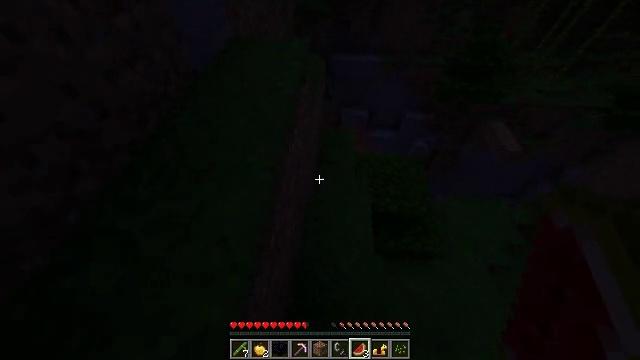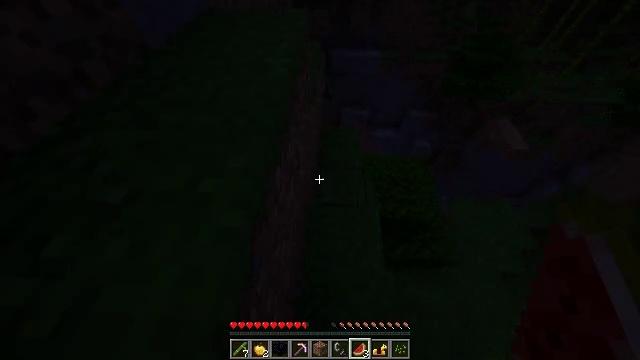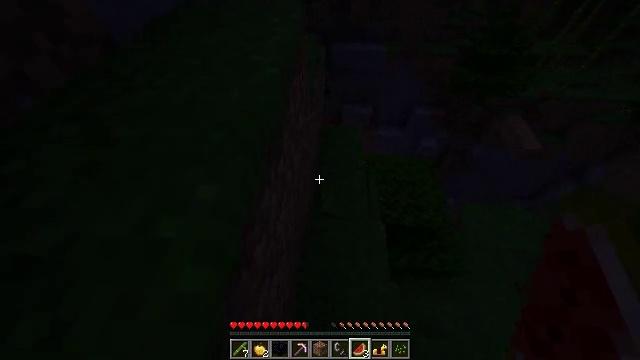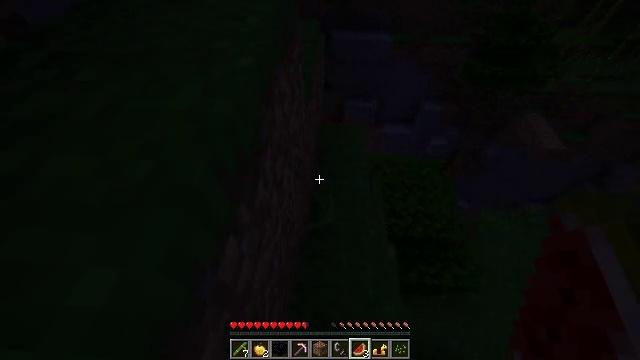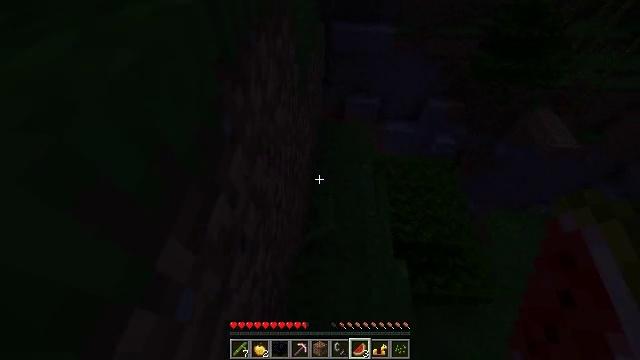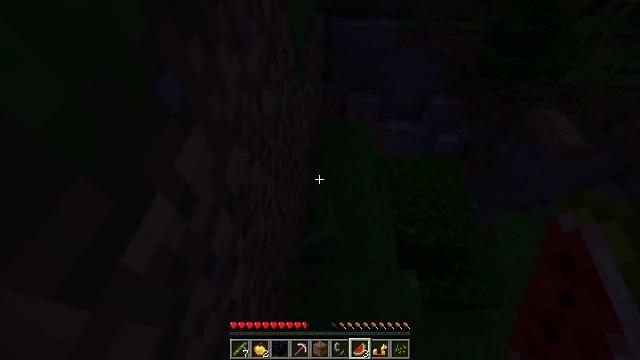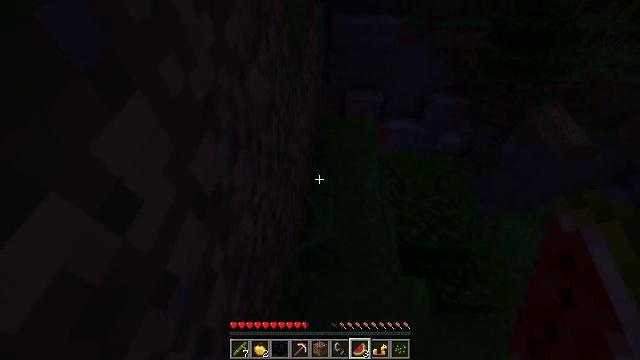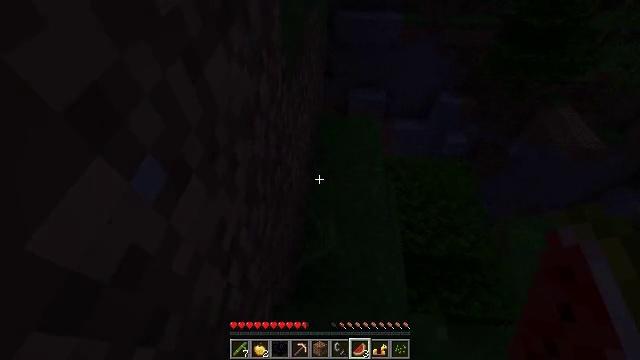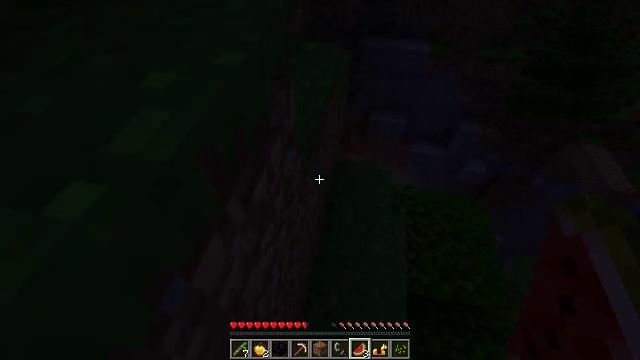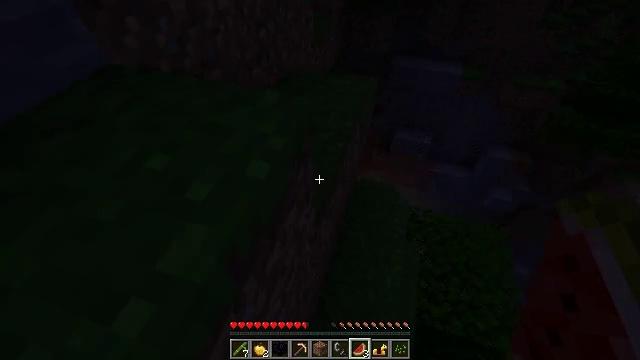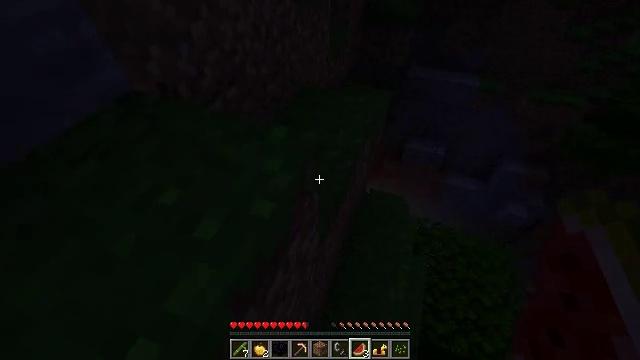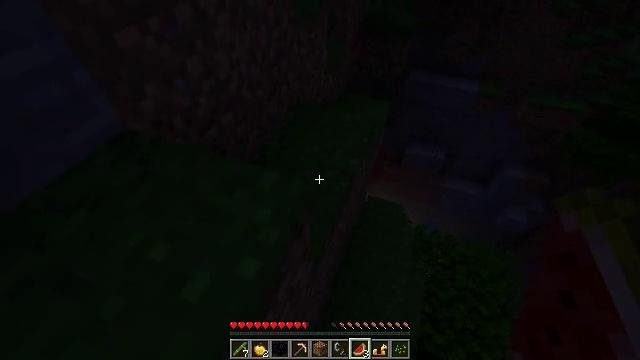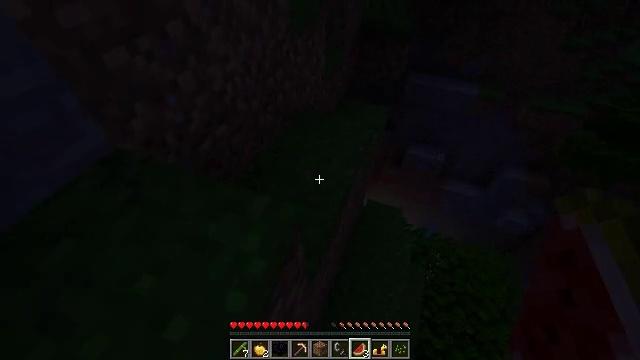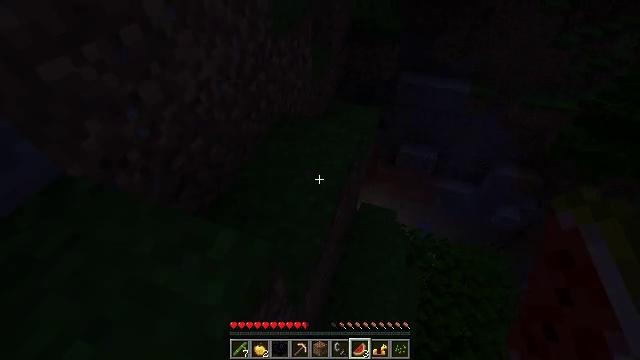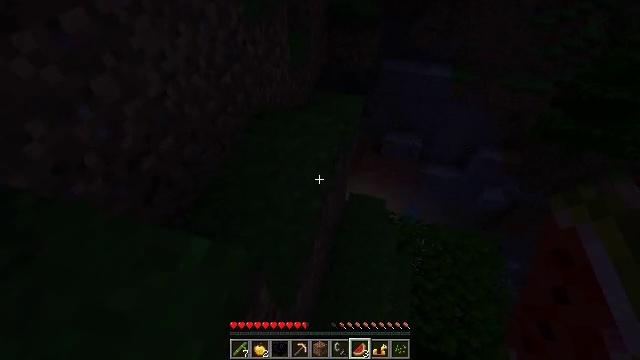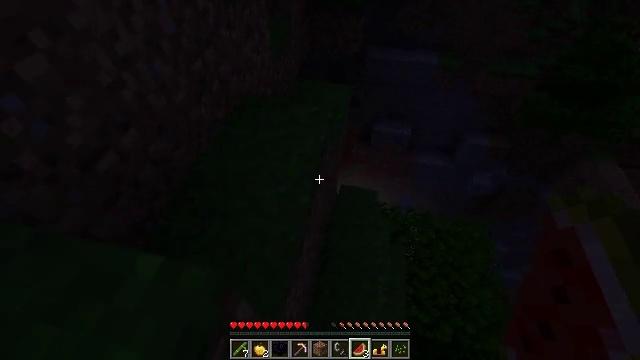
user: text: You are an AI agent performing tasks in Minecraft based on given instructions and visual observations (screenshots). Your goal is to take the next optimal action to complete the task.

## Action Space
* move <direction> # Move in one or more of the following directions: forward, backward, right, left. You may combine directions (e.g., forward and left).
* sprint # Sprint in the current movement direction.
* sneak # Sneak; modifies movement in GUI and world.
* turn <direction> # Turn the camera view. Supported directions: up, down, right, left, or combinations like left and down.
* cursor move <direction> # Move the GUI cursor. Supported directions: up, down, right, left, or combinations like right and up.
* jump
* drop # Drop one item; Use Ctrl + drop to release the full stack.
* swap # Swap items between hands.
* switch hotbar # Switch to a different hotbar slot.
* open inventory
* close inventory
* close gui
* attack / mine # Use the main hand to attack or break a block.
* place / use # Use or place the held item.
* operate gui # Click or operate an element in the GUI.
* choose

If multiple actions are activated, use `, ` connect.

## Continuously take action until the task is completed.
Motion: motion action
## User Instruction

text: Break the diorite block.
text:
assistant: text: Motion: move forward, sprint
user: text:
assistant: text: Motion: move forward, sprint
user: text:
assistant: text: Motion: move forward, sprint
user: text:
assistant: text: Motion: move forward, sprint
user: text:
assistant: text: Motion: move forward, sprint
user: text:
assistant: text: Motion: move forward, sprint
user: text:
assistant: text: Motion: move forward and move left, sprint, jump
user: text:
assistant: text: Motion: move forward and move left, sprint, turn left and up, jump
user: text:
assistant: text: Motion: move forward and move left, sprint, turn left and up, jump
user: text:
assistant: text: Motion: move forward and move left, sprint, turn left, jump
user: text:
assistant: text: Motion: move forward and move left, sprint, jump
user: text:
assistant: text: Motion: move forward and move left, sprint, jump
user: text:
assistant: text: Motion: move forward and move left, sprint, turn right, jump
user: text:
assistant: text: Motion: move forward and move left, sprint, turn right and down, jump
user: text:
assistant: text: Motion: move forward and move left, sprint, turn right and down
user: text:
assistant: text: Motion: move forward, sprint, turn right and down
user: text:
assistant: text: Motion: move forward, sprint, turn right and down
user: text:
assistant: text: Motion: move forward, sprint, turn right and down
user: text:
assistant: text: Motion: turn right and down
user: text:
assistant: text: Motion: turn right and down
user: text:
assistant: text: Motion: move forward, turn right and down
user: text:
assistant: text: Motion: move forward, turn right and down
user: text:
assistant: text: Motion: move forward
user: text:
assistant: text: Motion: move forward, turn down
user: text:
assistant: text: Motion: move forward, turn right
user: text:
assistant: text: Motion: turn right and down
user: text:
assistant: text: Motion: turn right
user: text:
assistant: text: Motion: move forward, turn right
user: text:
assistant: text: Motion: move forward
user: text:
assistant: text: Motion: move forward